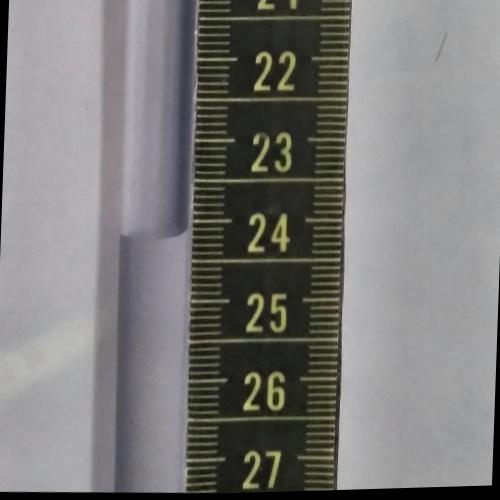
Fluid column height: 24.2 cm